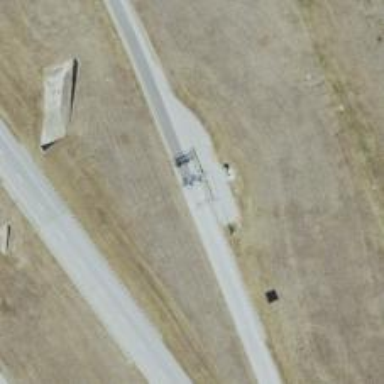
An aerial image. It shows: Toll gantry on the road.